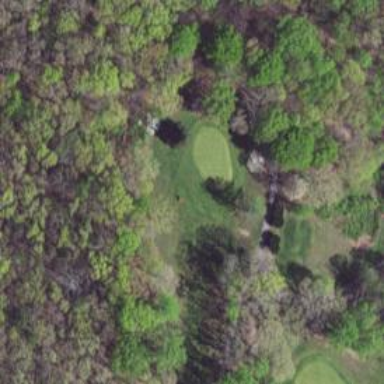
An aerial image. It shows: View of golf hole.